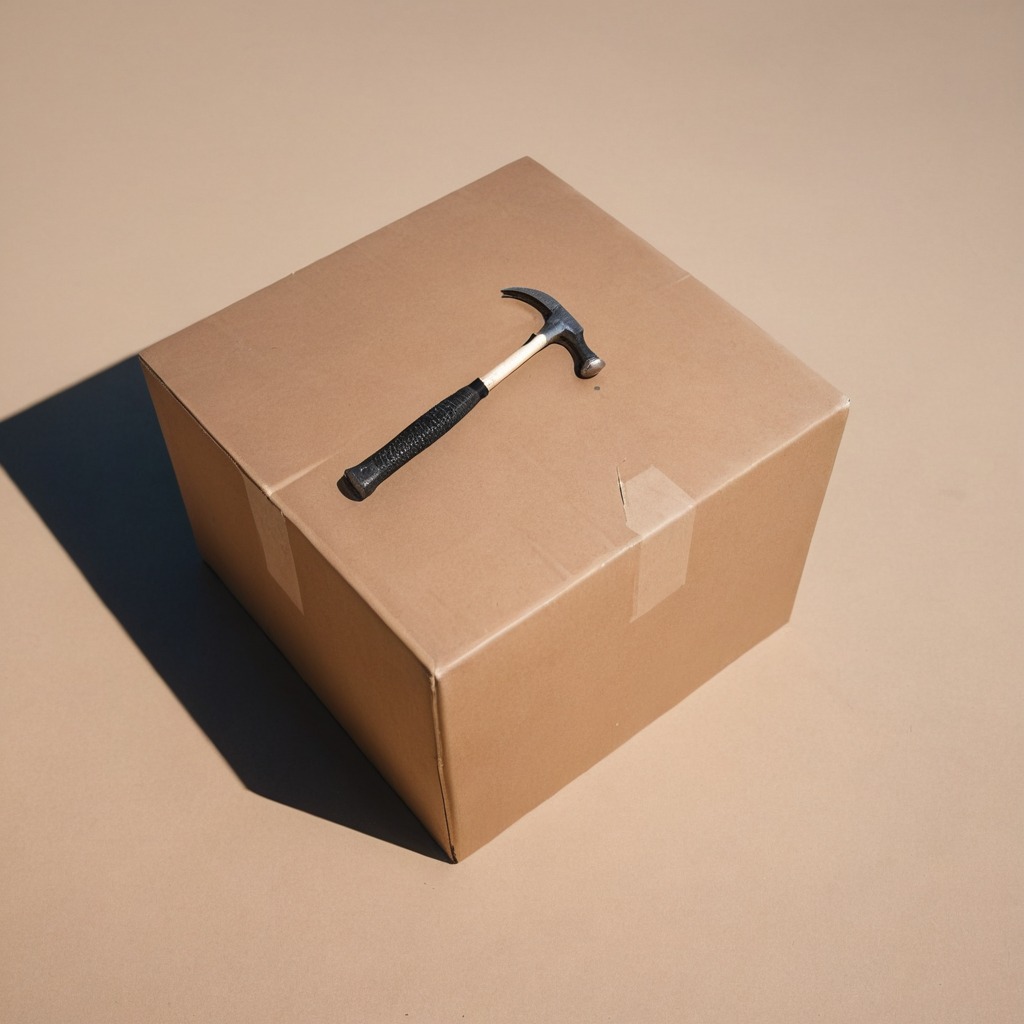
A hammer lying on a clean dry cardboard box surface in an outdoor workshop during daytime bright natural light soft shadows slightly creased but